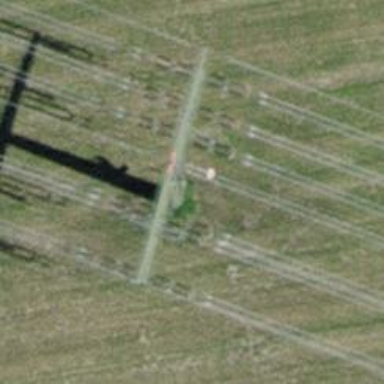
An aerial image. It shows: Power tower.